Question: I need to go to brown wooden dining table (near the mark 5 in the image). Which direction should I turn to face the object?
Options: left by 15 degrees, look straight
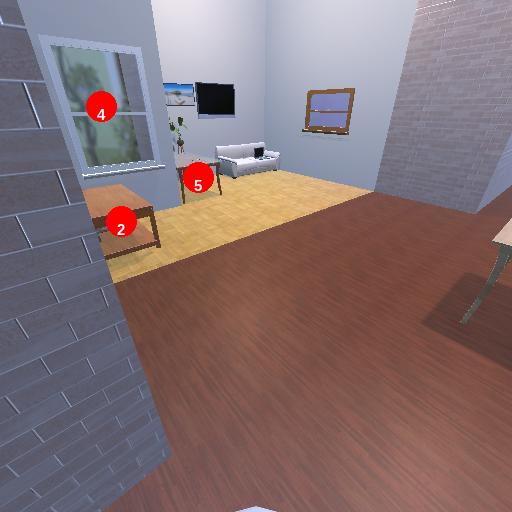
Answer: left by 15 degrees